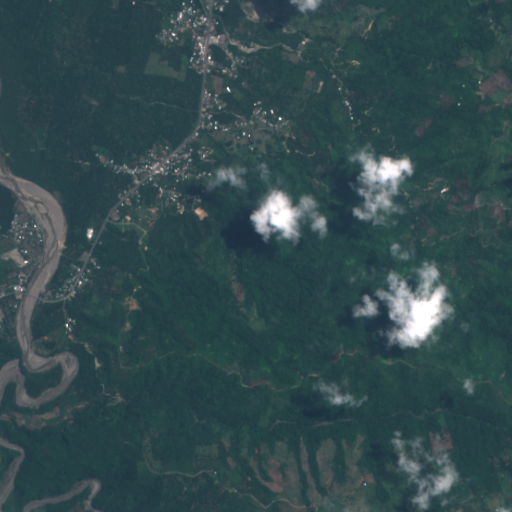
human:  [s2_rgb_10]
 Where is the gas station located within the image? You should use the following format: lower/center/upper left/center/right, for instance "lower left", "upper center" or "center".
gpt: The gas station is located in the upper center of the image.
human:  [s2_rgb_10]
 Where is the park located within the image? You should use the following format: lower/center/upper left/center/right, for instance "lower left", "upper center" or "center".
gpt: The park is located in the center left of the image.
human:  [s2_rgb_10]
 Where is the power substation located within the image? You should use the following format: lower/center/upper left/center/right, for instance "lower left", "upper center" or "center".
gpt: The power substation is located in the center left of the image.
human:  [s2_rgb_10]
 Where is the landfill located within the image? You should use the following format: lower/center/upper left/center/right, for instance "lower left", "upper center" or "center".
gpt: There is no landfill in the image.